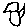
Label: bird